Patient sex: F
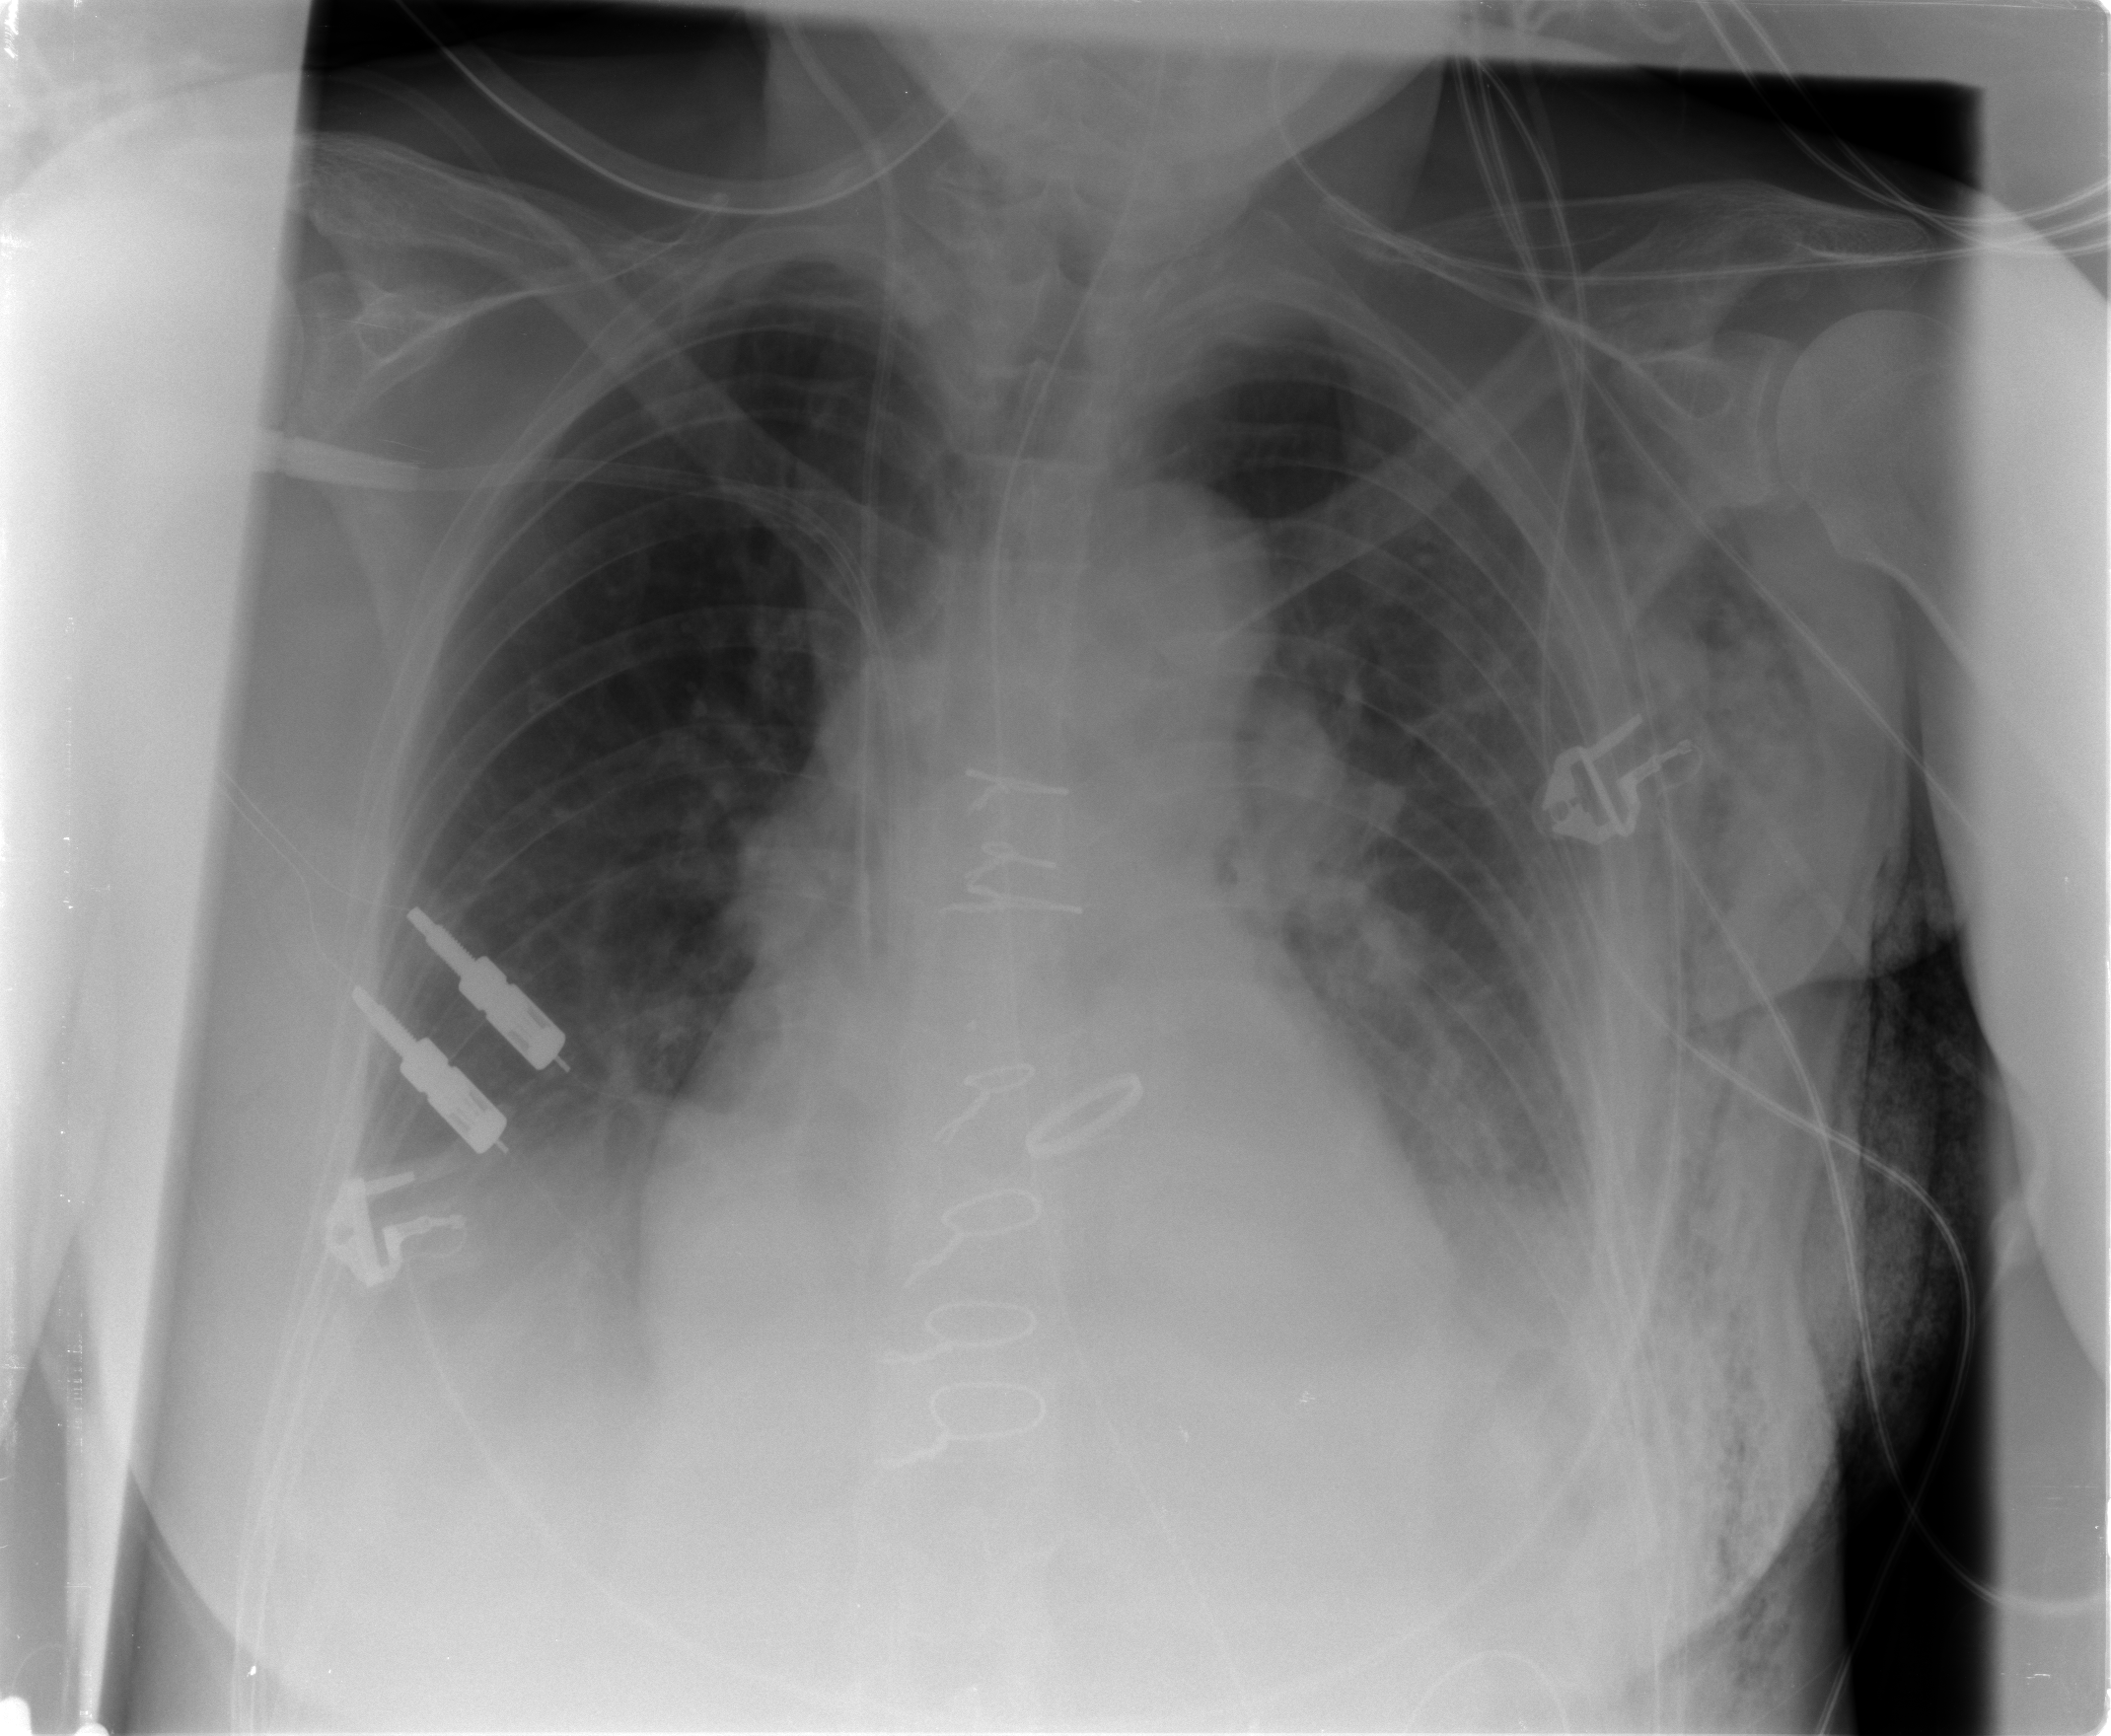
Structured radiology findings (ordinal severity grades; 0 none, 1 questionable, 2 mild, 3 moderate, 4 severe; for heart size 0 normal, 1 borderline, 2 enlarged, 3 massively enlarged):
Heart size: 2
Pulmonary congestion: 0
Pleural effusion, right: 0
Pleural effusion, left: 2
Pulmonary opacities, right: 0
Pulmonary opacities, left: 2
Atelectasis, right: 2
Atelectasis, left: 2